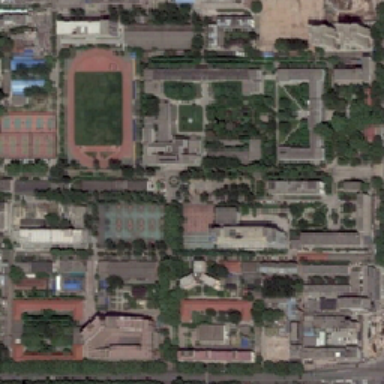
There are many trees in the school .